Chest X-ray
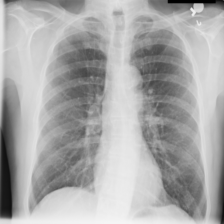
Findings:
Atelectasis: negative
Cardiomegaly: negative
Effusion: negative
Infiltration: negative
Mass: negative
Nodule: negative
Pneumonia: negative
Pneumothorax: negative
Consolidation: negative
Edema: negative
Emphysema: negative
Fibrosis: negative
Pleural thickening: negative
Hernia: negative